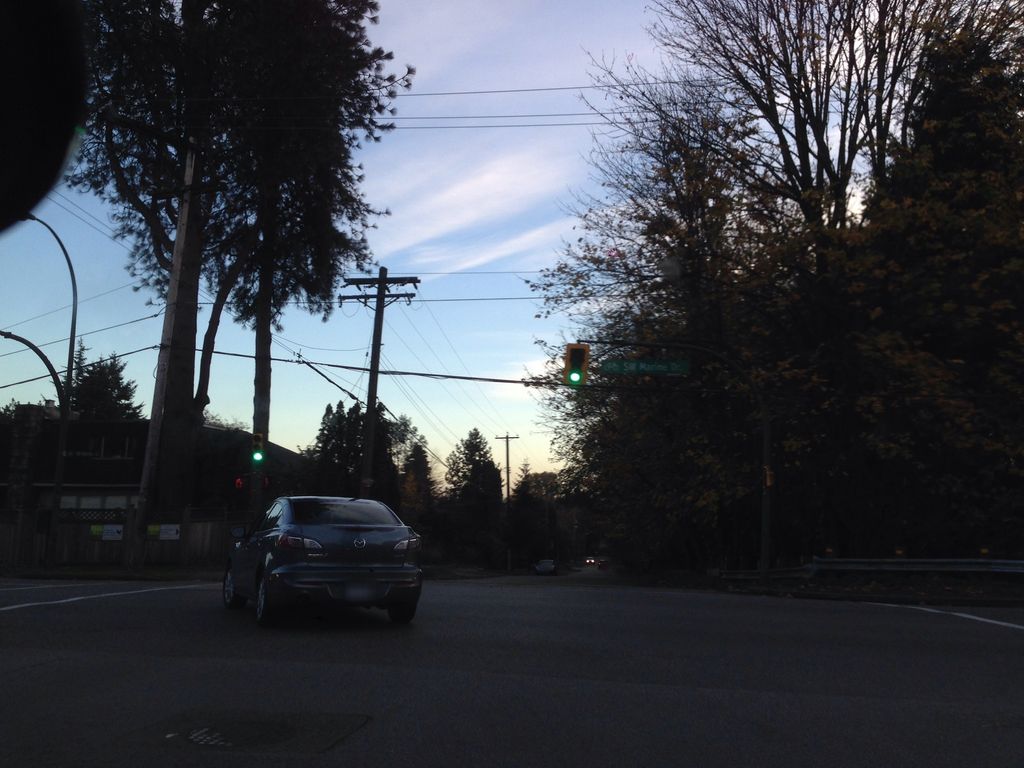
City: vancouver